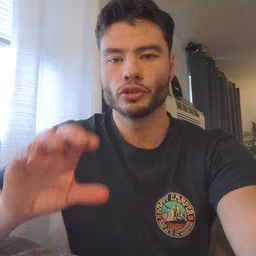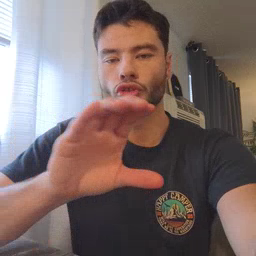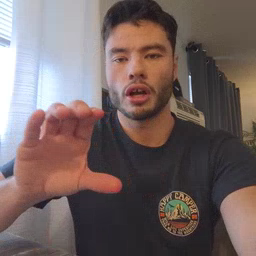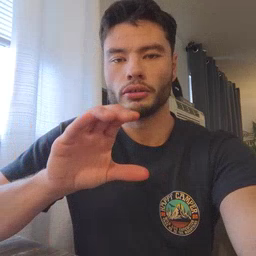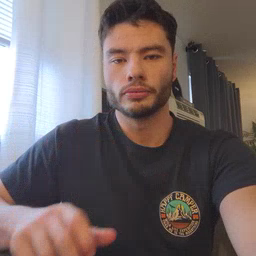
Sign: chocolate